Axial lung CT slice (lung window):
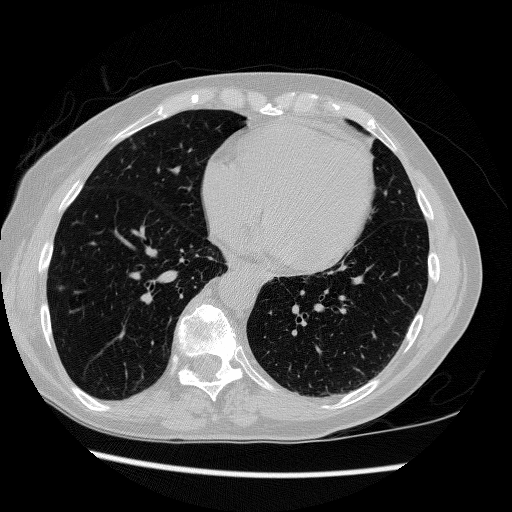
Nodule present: yes
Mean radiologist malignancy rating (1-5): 4